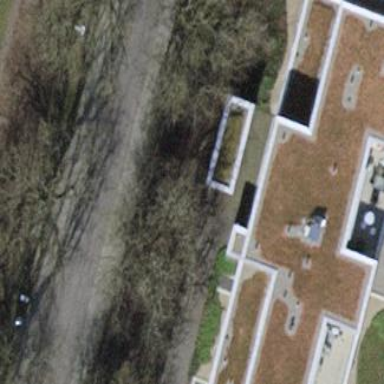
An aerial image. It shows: Apartment building with flat roof.